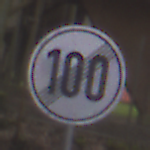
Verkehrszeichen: EndeGeschwindigkeit100
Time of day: MorningAfternoon
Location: Outdoor (Nature)
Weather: Overcast
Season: Autumn
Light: Natural